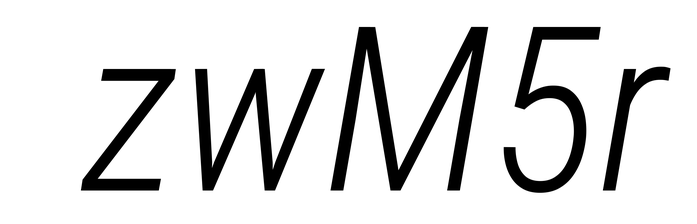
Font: Roboto-Italic_Condensed_Light_Italic